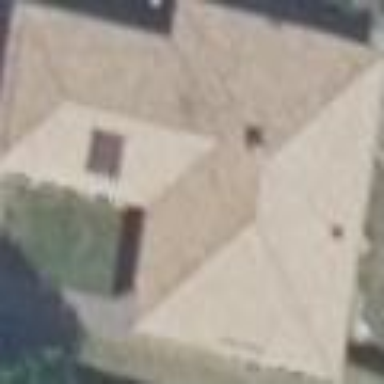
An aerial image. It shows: Simple house.